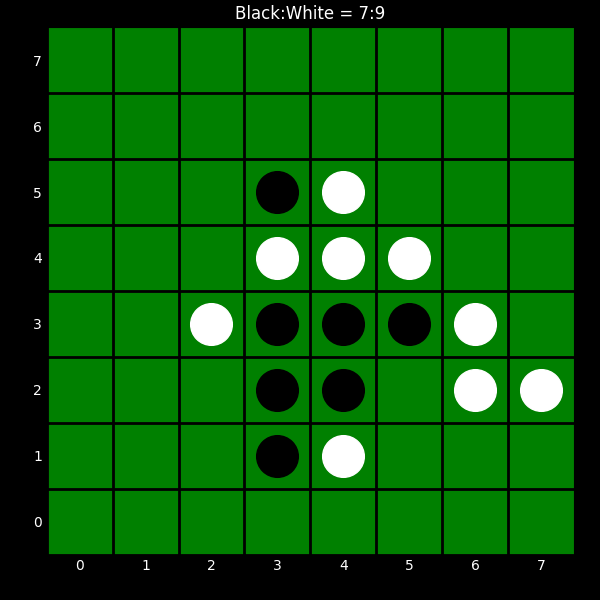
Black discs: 7
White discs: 9